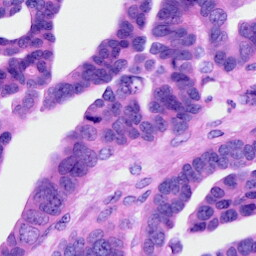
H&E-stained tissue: Ovarian